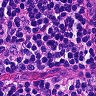
Metastatic tissue present: no